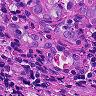
Metastatic tissue present: yes